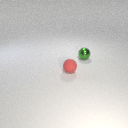
small red rubber sphere to the left of small green metal sphere